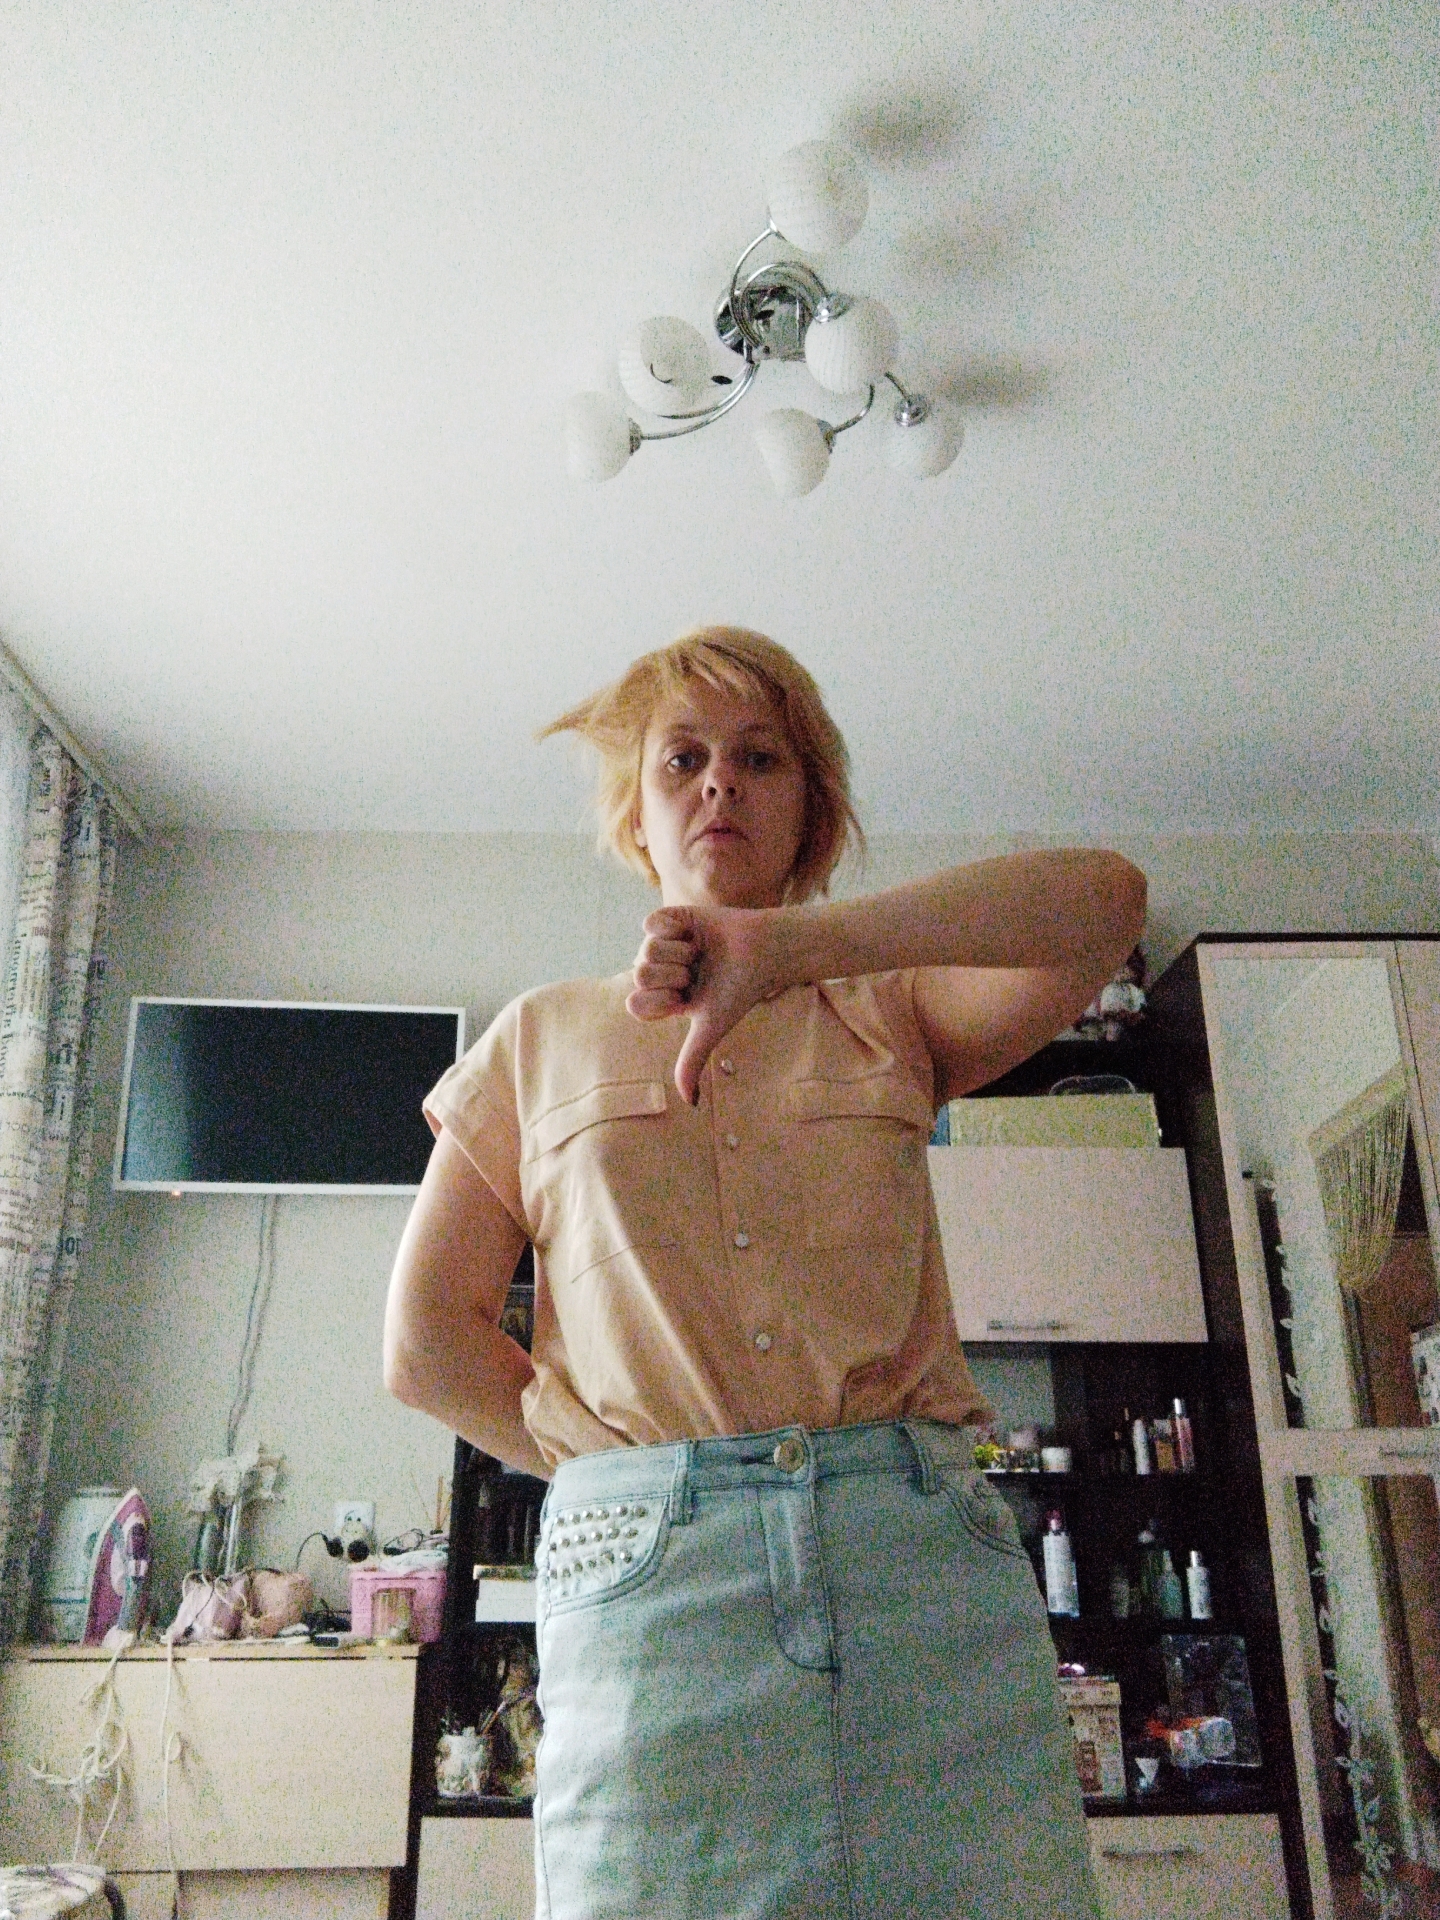
Label: noise